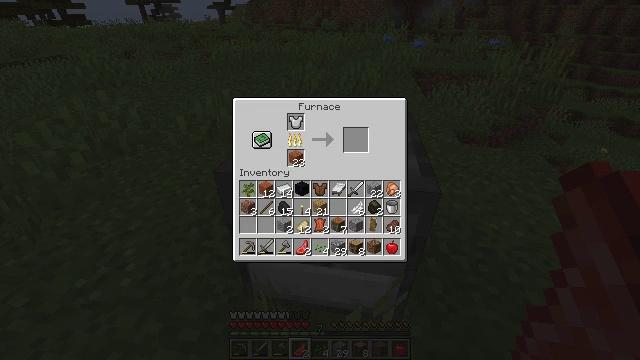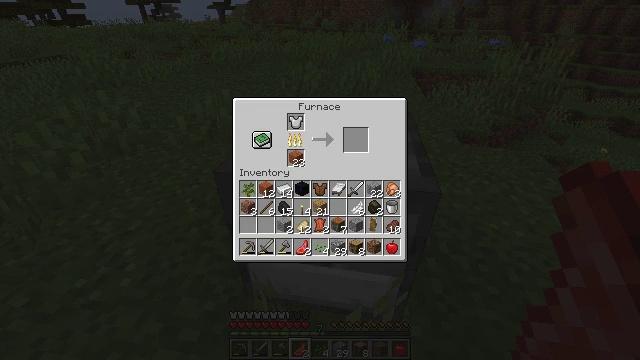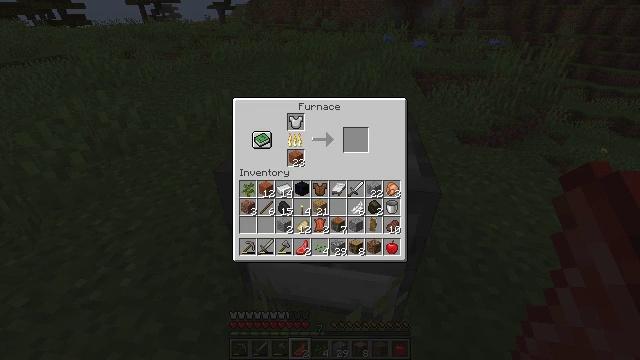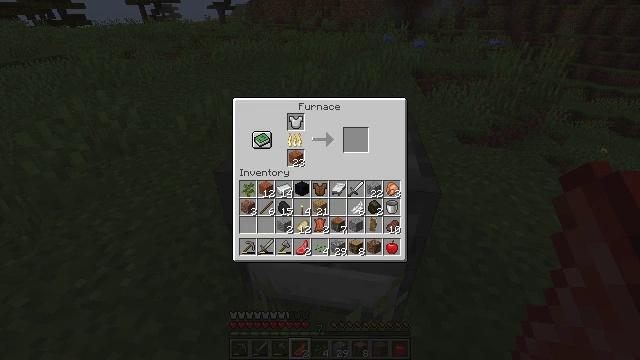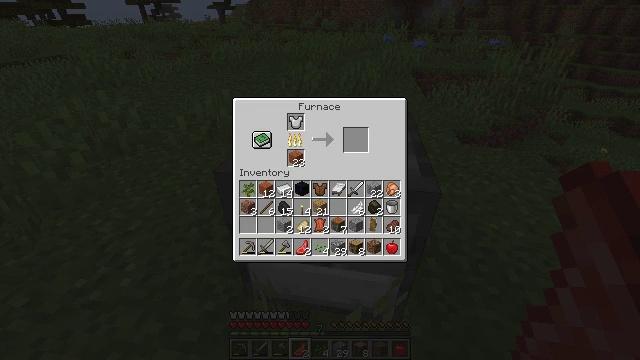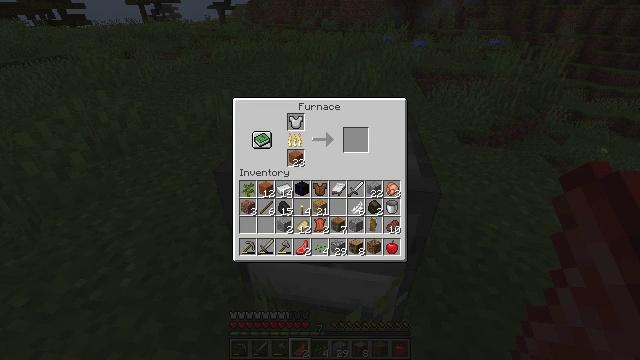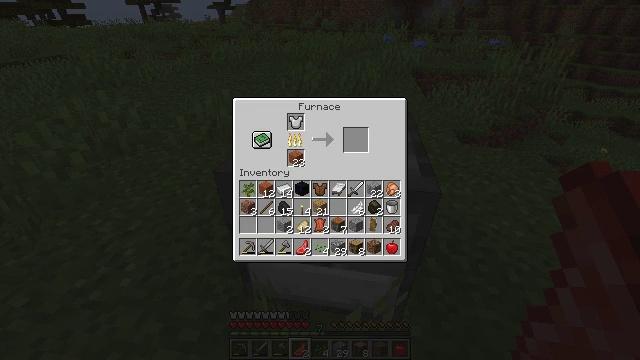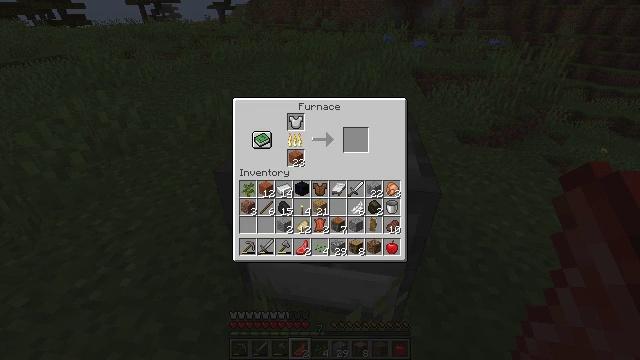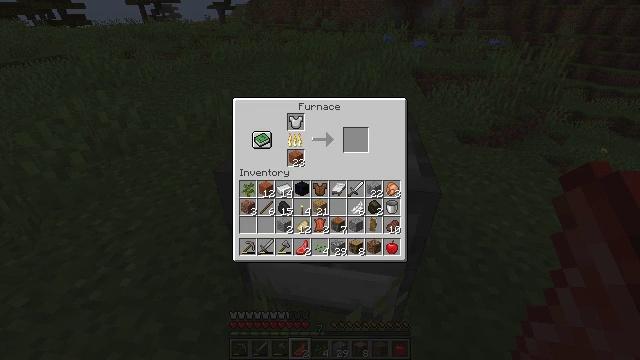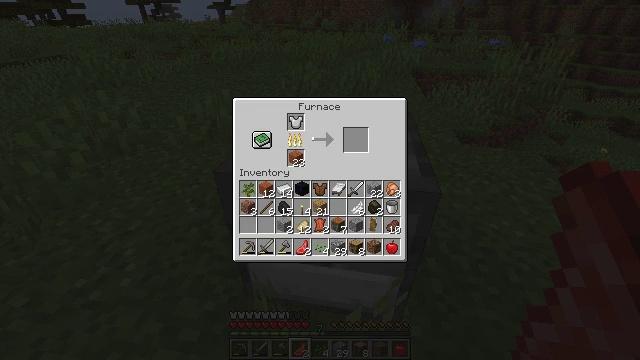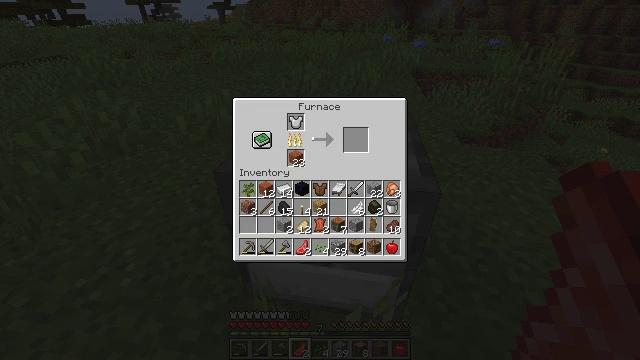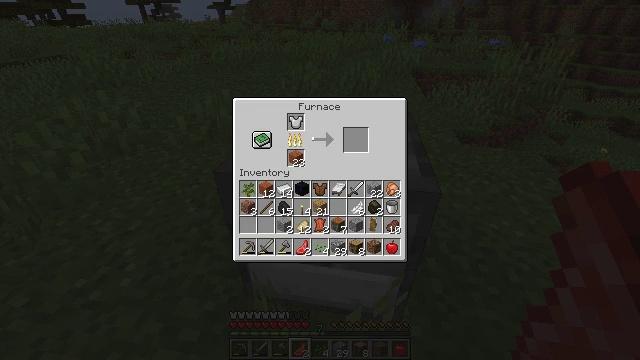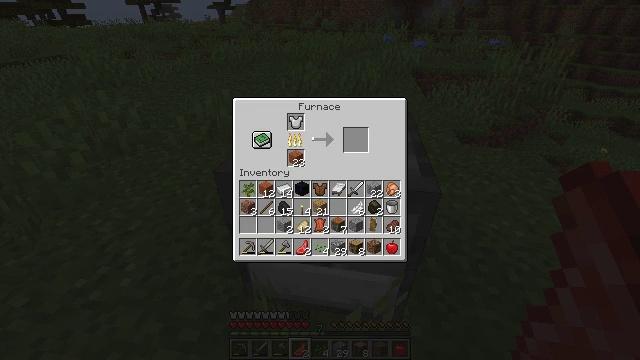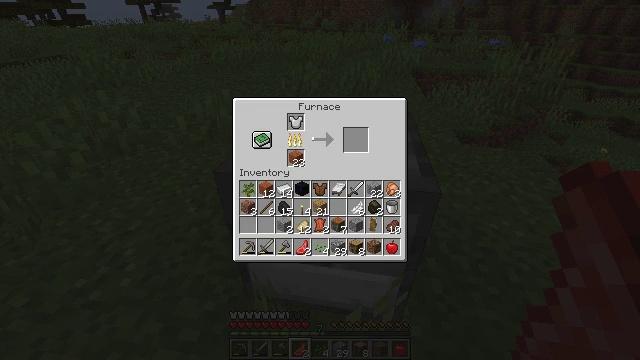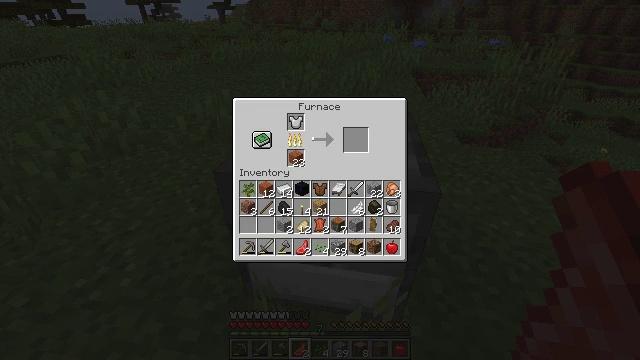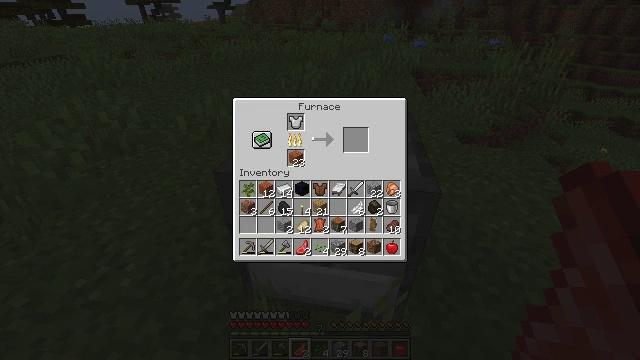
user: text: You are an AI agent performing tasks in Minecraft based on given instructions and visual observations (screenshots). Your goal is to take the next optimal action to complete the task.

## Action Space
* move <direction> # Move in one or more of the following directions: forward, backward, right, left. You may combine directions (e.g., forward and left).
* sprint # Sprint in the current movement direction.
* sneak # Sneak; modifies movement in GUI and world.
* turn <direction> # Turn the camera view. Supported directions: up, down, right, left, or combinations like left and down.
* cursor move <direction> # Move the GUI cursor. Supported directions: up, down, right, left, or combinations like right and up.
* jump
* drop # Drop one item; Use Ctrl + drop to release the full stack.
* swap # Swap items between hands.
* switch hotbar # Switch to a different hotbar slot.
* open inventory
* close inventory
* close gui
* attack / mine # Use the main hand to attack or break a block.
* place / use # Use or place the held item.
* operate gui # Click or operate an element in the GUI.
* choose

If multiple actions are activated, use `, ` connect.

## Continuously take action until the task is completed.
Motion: motion action
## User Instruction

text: With iron ingot, craft iron nugget.
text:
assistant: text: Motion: no_op
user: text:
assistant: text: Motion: no_op
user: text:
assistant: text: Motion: no_op
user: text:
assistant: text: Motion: no_op
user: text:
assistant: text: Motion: no_op
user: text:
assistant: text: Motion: no_op
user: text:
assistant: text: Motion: no_op
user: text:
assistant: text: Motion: cursor move left and down
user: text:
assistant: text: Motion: cursor move left and down
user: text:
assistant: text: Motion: no_op
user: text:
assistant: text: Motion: no_op
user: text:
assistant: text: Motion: no_op
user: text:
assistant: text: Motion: cursor move up
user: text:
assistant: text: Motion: cursor move up
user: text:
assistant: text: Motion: no_op
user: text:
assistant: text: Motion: no_op
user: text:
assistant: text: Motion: no_op
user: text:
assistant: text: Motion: no_op
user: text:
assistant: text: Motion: no_op
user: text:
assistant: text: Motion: no_op
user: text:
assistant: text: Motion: no_op
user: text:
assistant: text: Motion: cursor move right and up
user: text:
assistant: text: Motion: cursor move right
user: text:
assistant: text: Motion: no_op
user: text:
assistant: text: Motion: no_op
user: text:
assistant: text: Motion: no_op
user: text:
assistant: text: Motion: no_op
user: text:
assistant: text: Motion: no_op
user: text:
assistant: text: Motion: no_op
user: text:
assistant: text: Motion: no_op